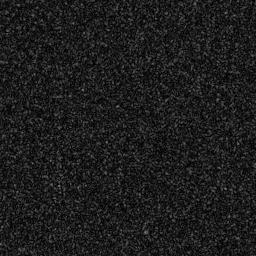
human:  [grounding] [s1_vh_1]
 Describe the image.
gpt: In the satellite image, there is  <ref>1 medium ship </ref> <box>[[5, 56, 19, 70, 0]]</box> located at left.